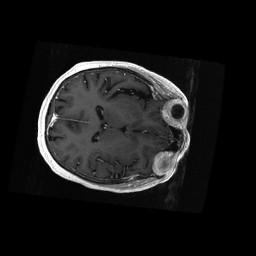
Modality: T1w
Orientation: axial
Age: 69
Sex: female
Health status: ill